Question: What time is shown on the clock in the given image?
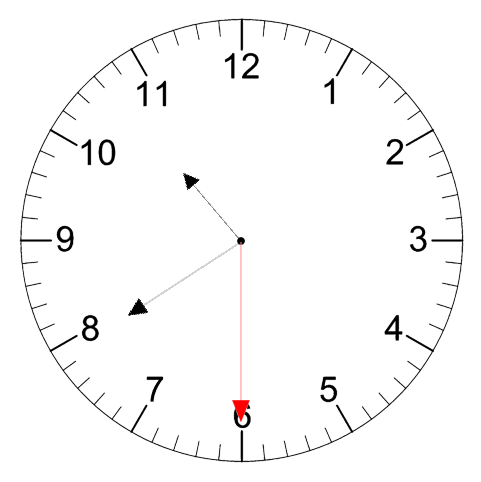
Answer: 10:39:30